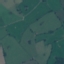
Land use / land cover class: Pasture